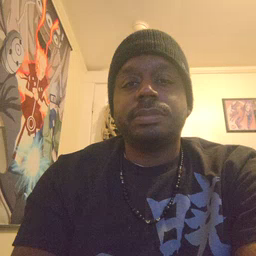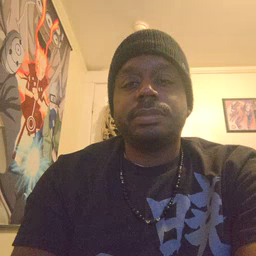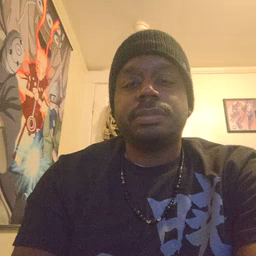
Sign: pig